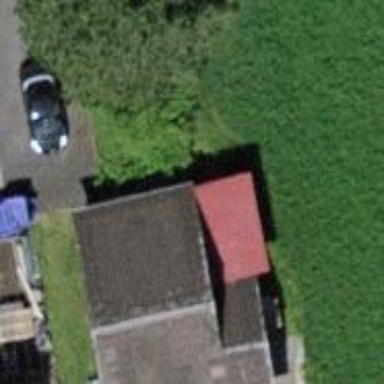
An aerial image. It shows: Detached building.